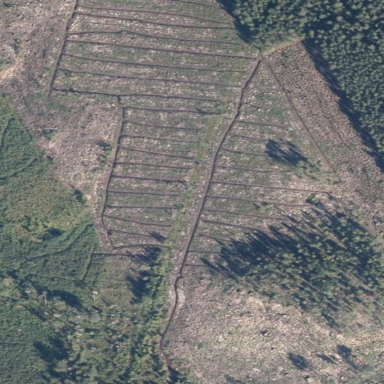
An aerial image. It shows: Clearcut man-made area surrounded by scrub vegetation.